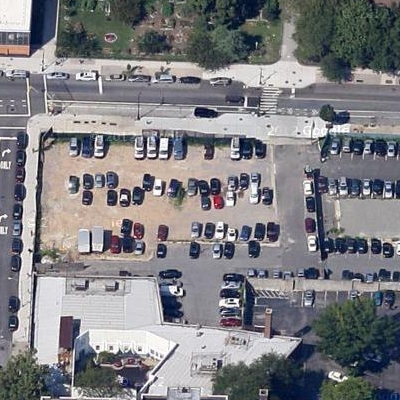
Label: Parking